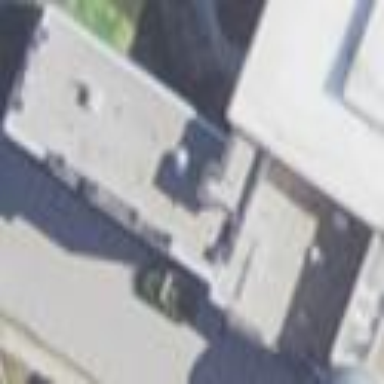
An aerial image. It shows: Hotel building.